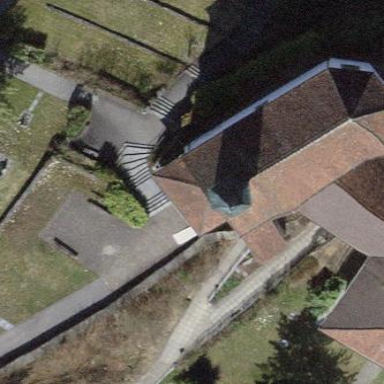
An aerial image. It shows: Church which is place of worship.